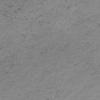
Atmospheric dust classification: not_dusty